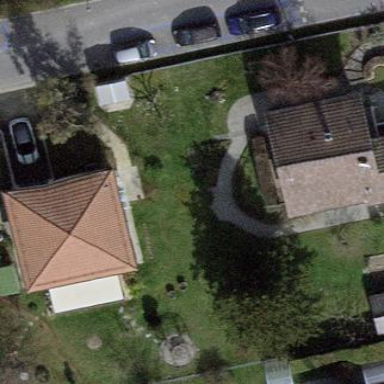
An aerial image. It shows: Garden surrounded by fence.